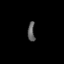
Tissue: prostate
Cell type: Myeloid cells
Senescence score: 0.3404
Nuclear area (px): 138
Mean DAPI intensity: 92.703